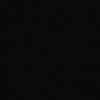
Label: space